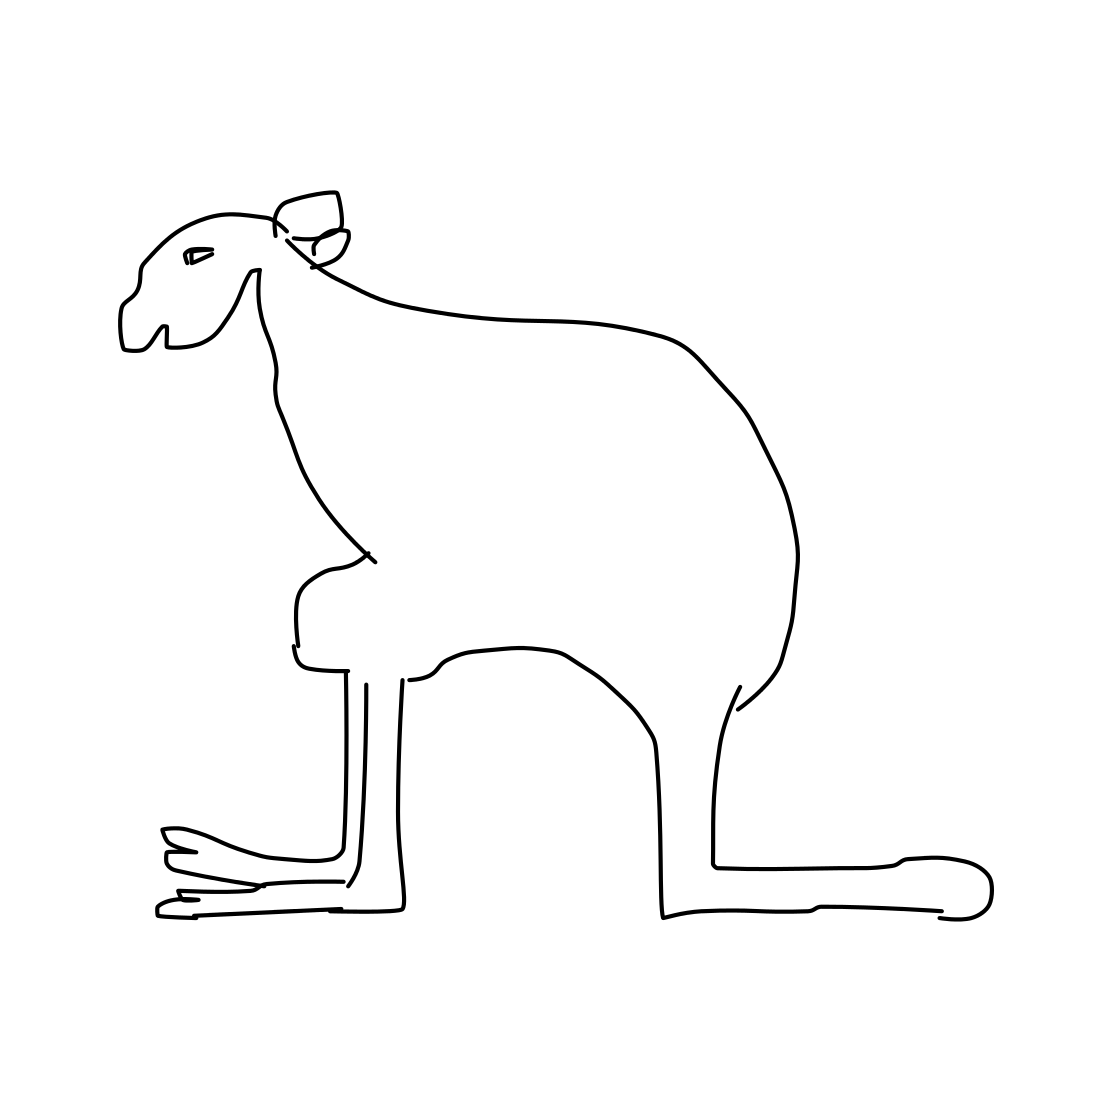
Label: kangaroo